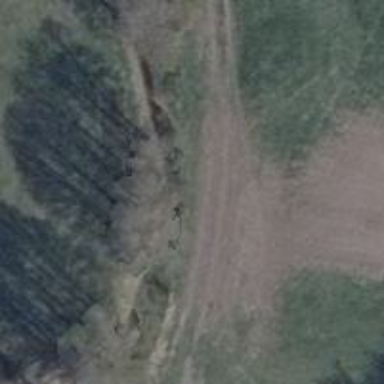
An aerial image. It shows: Row of trees in natural setting.